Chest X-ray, PA view. Patient: 31 years old, sex F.
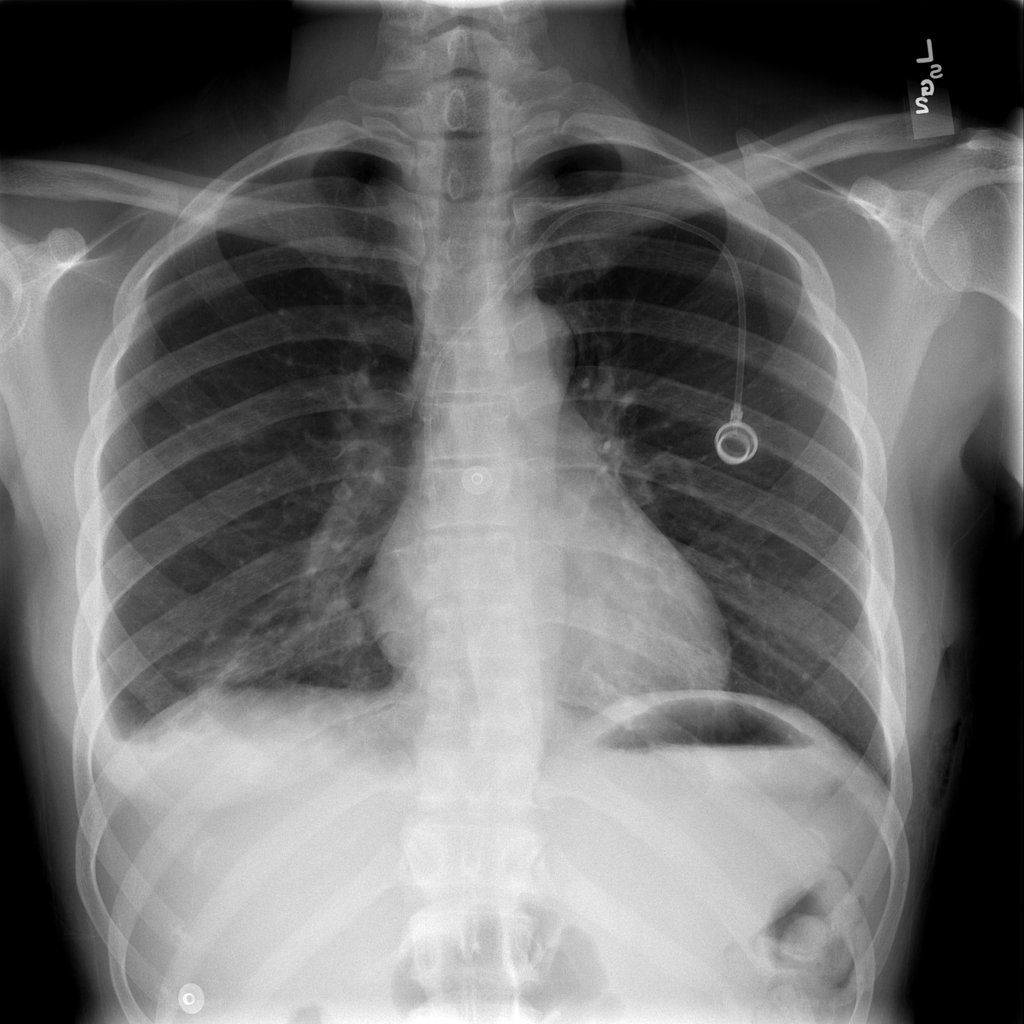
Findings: No Finding